【题型】填空题　【知识点】平面几何　【难度】easy
如图，已知点 D、E分别是 AB、AC 边上的点，且 $\triangle ADE \sim \triangle ABC$，相似比为 $1:3$，$AG \perp BC$ 交 $DE$ 于点 $F$，则 $AF : AG =$ \underline{\qquad}。

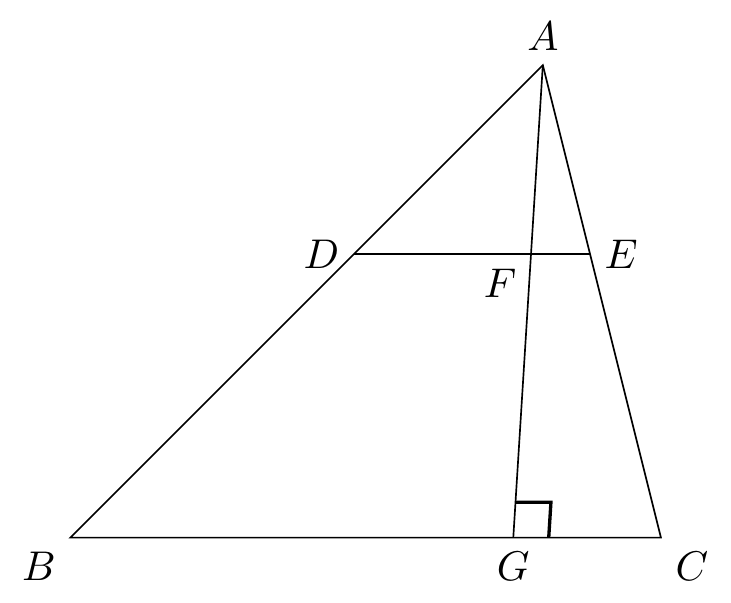
【解答】
解：
$\because \triangle ADE \sim \triangle ABC$，

$\therefore \angle B = \angle ADE$，

$\therefore DE \parallel BC$。

$\because AG \perp BC$，

$\therefore AG \perp DE$。

$\because$ 相似比为 $1:3$，

$\therefore AF : AG = 1:3$。

故答案为：1:3